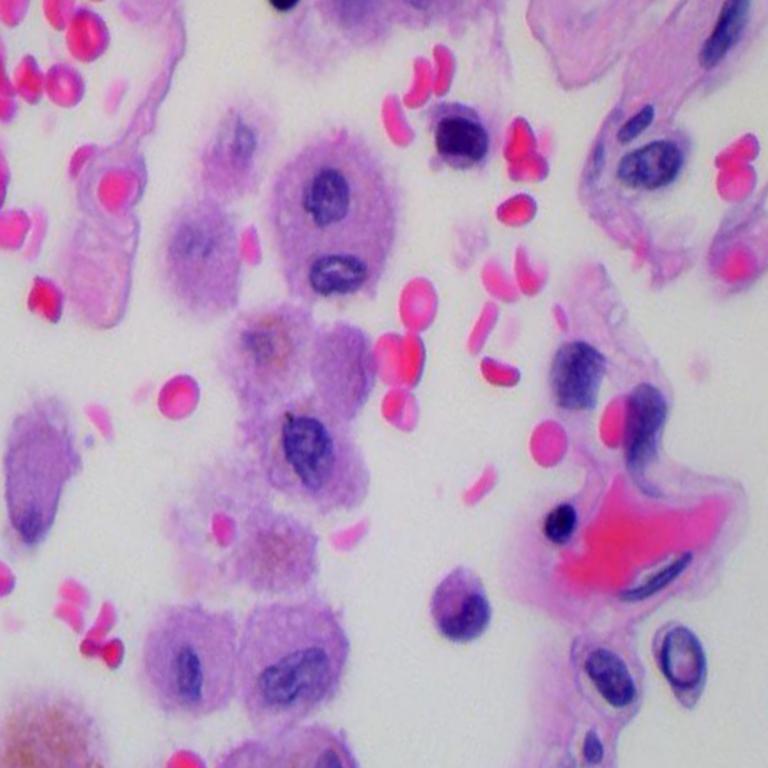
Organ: lung
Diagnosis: benign